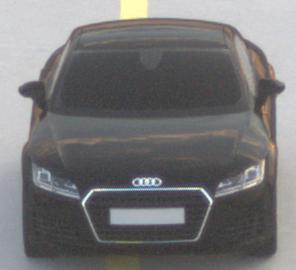
Make: Audi
Model: TT Coupé 1.8 TFSI
Detailed model: TT (8S) Coupé
Model produced from: 2015/08
Model produced until: 2018/06
Doors: 3
Color: black
Road condition: dry road
Daytime: sunrise or sunset
Contrast: low contrast